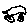
Label: car